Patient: sex M, age 74
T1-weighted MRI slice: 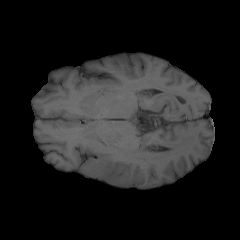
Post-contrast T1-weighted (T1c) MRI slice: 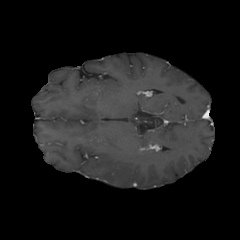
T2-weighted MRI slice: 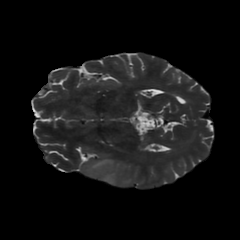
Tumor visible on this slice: yes
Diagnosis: Astrocytoma, IDH-wildtype
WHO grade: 3